Question: In Spring Source Toolsuite (Eclipse with some Spring tuning) there is nice wizard to pick namespaces when defining new spring config (see picture):

I wasn't able to find anything like that in IntelliJ. Does it provide something similar?
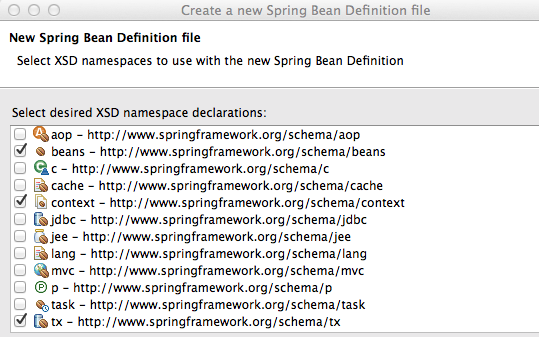
Answer: IntelliJ does it much more simply: add the tag with the namespace and IntelliJ will ask you if you'd like it to add it. No wizard or plugin needed.